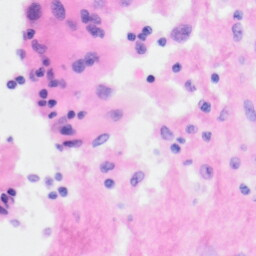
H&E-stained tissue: Kidney